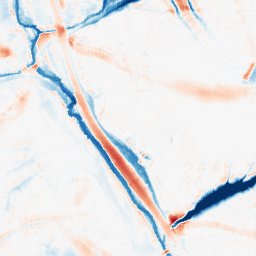
Category: morphological
Decomposition family: morphological_ellipse
Decomposition parameters: operation: average
width: 30
height: 30
Upsampling method: lanczos
Upsampling parameters: scale: 2
Upsampling scale: 2